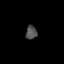
Tissue: prostate
Cell type: Epithelial cells
Senescence score: 0.3474
Nuclear area (px): 150
Mean DAPI intensity: 79.427